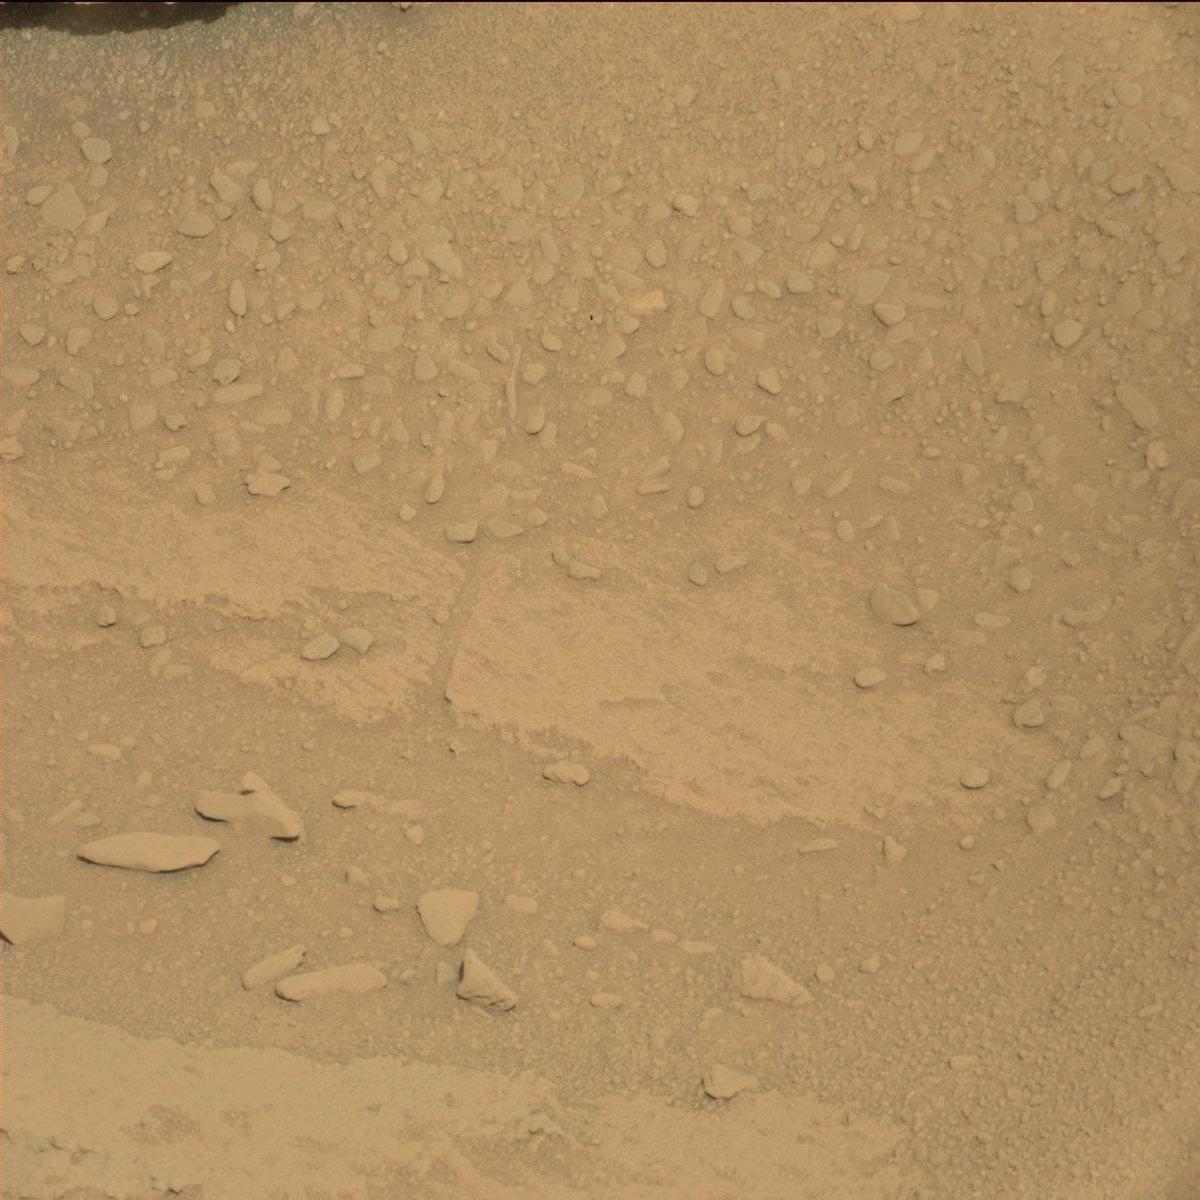
Terrain classes present: Bedrock, Sand / Soil